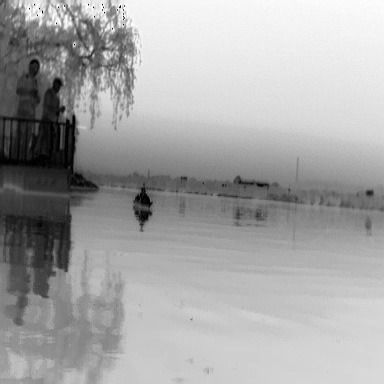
There is a warship in the infrared image.